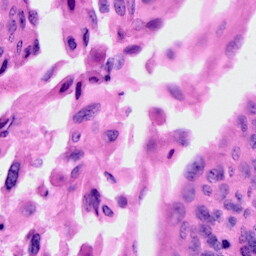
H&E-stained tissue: Cervix